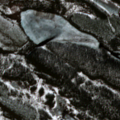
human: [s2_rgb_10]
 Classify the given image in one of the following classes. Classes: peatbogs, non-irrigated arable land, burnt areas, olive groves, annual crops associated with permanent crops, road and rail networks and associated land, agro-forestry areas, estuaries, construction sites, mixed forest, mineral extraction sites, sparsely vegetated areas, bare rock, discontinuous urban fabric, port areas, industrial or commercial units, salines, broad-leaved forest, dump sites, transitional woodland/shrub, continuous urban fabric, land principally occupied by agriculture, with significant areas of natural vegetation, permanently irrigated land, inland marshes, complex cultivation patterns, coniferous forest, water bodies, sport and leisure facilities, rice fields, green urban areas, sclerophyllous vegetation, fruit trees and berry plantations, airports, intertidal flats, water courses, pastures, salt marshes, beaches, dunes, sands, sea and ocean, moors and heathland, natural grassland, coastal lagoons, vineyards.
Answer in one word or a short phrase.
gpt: coniferous forest, transitional woodland/shrub, water bodies